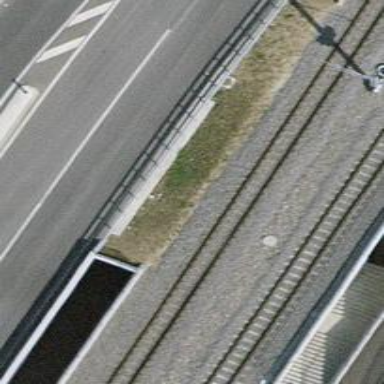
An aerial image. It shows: Tunnel footway.